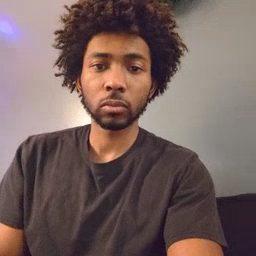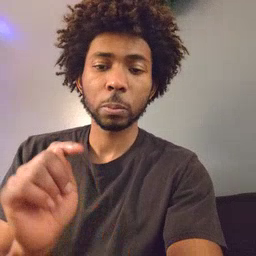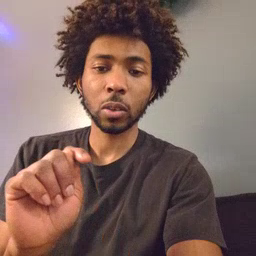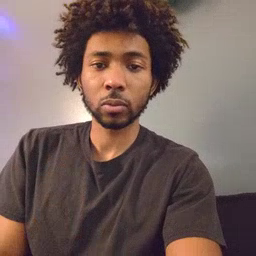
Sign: potty